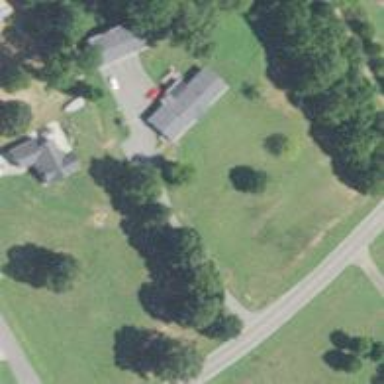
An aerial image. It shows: Driveway.